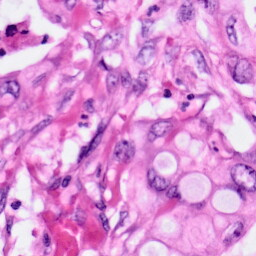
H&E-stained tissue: Pancreatic